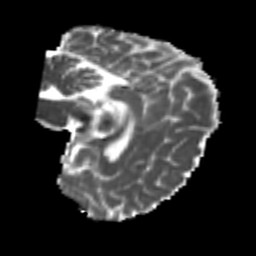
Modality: MD
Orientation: sagittal
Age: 23
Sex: female
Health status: healthy
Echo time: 0.074 s